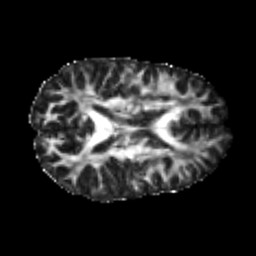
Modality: FA
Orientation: axial
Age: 24
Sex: male
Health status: healthy
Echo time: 0.074 s